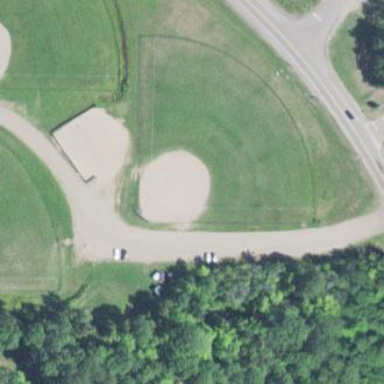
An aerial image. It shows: Baseball pitch for leisure land.